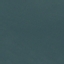
Land use / land cover class: SeaLake